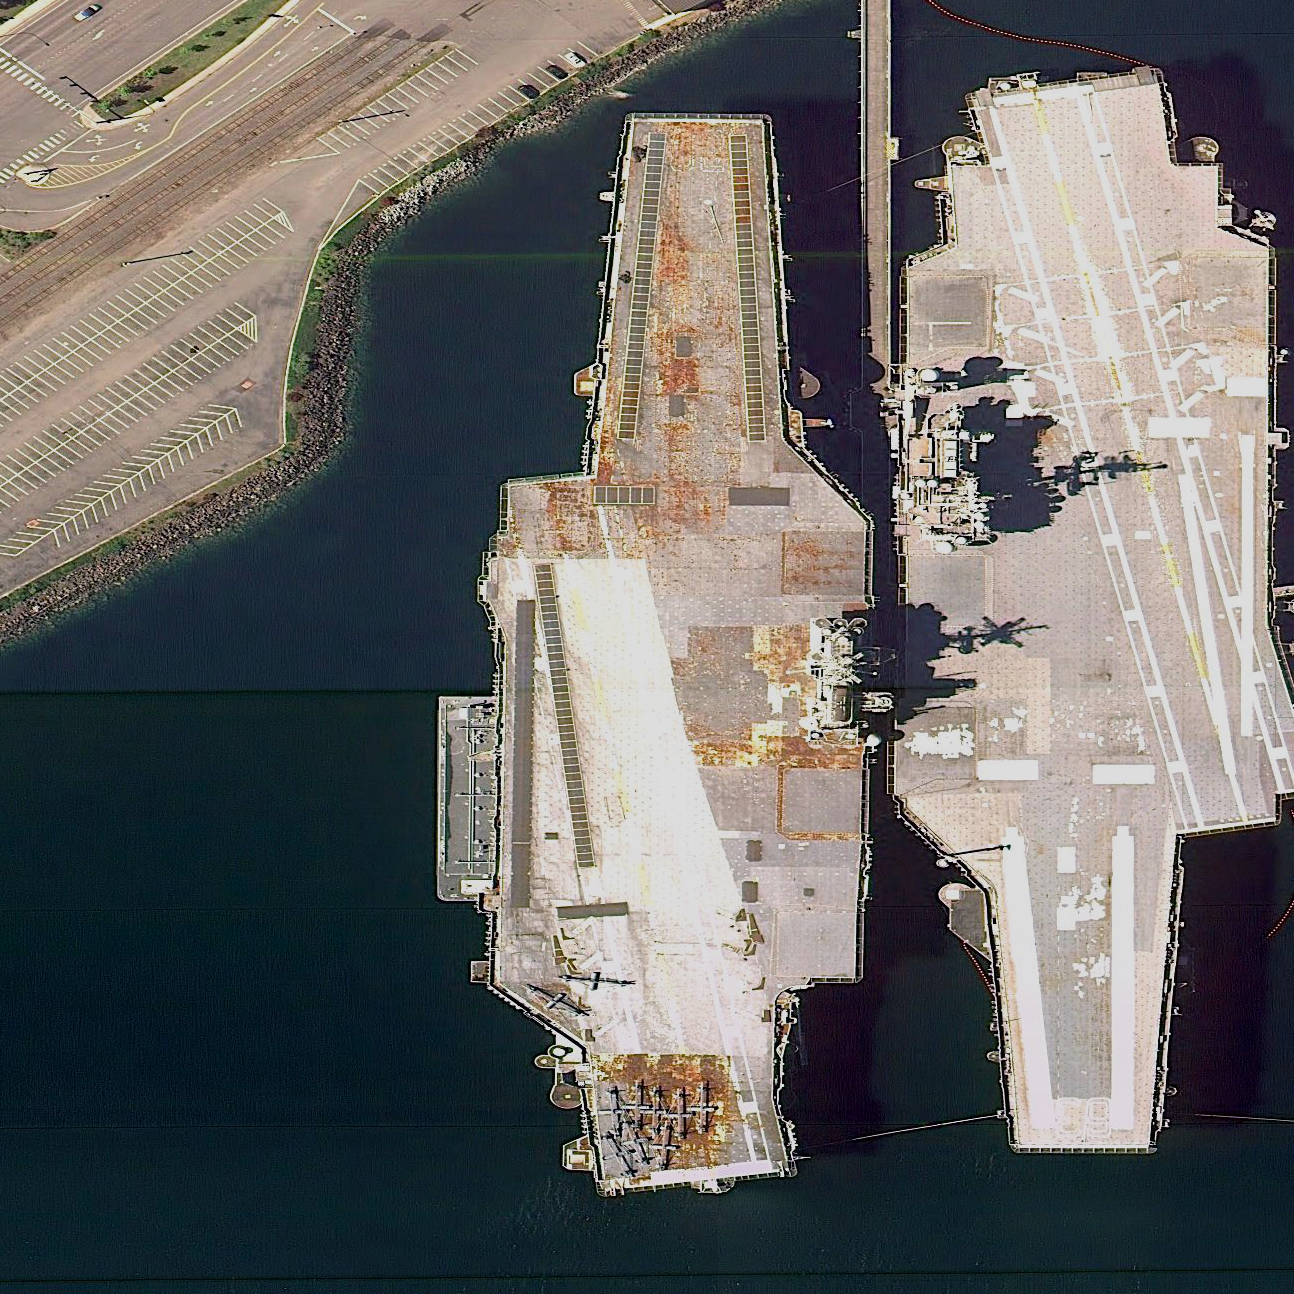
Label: aircraft_carrier